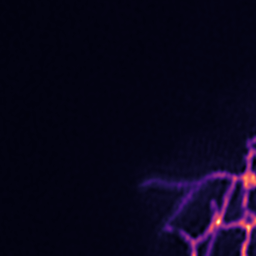
Label: Super-resolution ER image